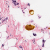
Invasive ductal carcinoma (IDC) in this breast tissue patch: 0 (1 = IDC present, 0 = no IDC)